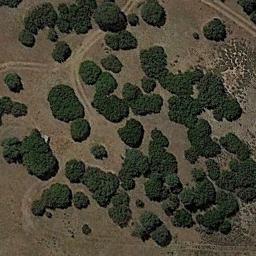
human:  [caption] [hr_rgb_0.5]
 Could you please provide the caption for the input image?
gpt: Some connected green chaparrals grow on the wasteland and some dirt roads go through the wasteland .

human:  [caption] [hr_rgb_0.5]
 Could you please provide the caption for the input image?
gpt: Chaparral is densely distributed on the sand .

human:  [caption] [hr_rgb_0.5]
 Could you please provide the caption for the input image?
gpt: The chaparral is consist of some green bushes on the desert .

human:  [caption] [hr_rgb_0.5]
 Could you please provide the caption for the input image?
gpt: You can see a lot of weeds on this desert .

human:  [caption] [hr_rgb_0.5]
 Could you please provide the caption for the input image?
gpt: The chaparral is thinner on the left than on the right .